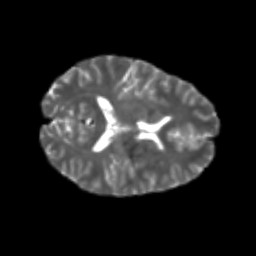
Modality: T2w
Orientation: axial
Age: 21
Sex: male
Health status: healthy
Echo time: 0.074 s